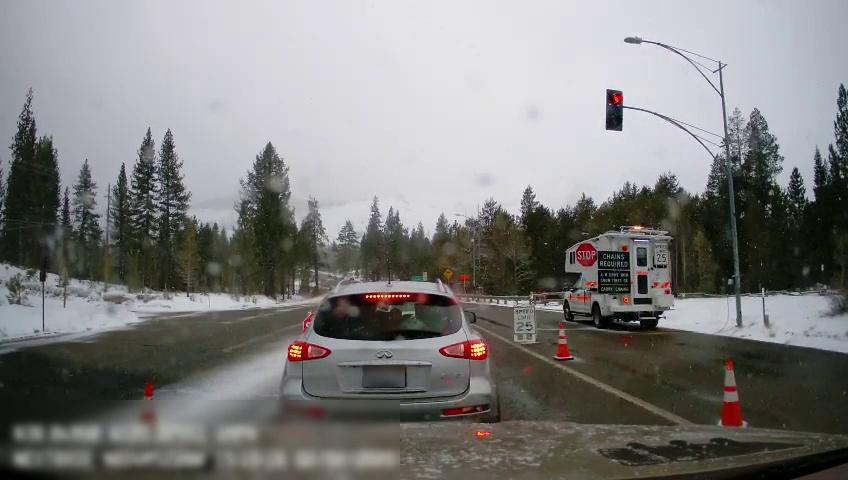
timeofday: Day
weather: Snowy
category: Drivable Space
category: Vehicles | Truck
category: Vehicles | SUV
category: Lanes | Alternate Lane
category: Traffic | Lights
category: Traffic | Signs
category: Traffic | Signs
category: Traffic | Signs
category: Traffic | Signs
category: Traffic | Signs
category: Traffic | Signs
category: Traffic | Signs
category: Traffic | Signs
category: Traffic | Signs